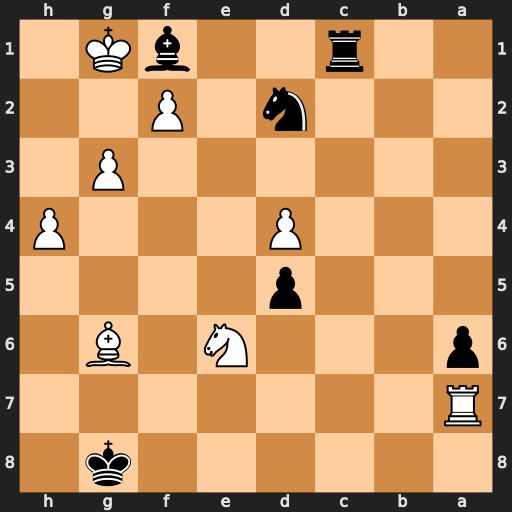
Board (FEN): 6k1/R7/p3N1B1/3p4/3P3P/6P1/3n1P2/2r2bK1
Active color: b
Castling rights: -
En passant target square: -
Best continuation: Nf3+ Kh1 Bh3#